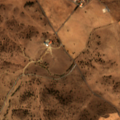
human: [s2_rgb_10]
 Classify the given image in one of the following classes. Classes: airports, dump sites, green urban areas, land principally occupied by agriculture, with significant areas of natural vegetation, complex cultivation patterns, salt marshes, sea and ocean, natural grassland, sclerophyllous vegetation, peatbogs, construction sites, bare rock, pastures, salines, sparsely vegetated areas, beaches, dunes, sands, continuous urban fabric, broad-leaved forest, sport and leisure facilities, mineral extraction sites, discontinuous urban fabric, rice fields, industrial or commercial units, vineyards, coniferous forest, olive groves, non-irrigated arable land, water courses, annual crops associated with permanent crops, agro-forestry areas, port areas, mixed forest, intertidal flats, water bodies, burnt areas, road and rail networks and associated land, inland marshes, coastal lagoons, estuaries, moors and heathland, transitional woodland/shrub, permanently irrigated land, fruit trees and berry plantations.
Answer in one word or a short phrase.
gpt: non-irrigated arable land, pastures, complex cultivation patterns, agro-forestry areas